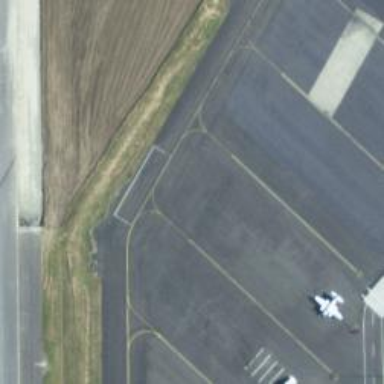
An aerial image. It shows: Image of taxiway at airport.